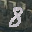
Label: 8